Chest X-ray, AP view. Patient: 73 years old, sex M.
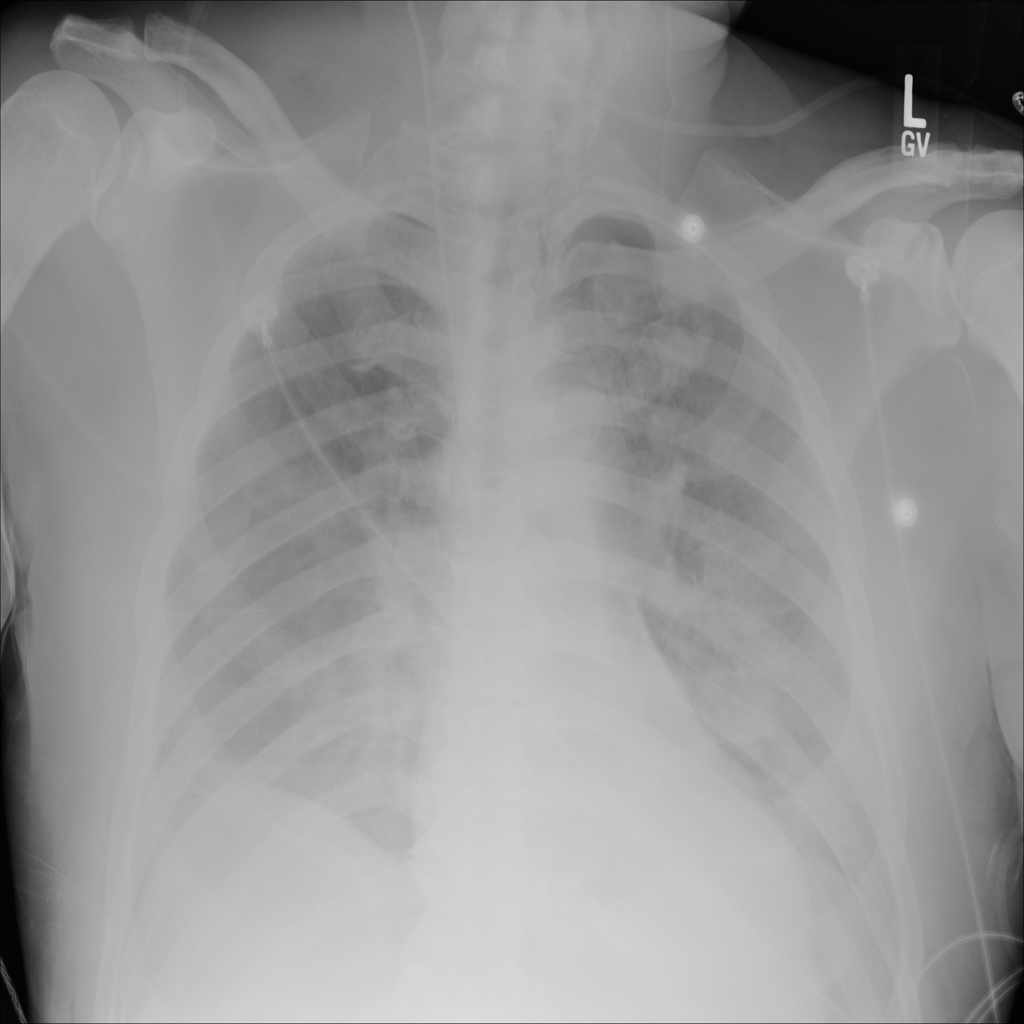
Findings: Infiltration, Pneumothorax